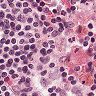
Metastatic tissue present: no